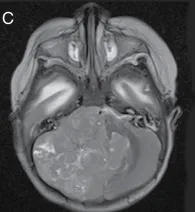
Representative MRI studies of patients. (C) A T2-weighted image of the brain from Case 3, demonstrating a large mass of the right posterior fossa.
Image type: radiology (mri)